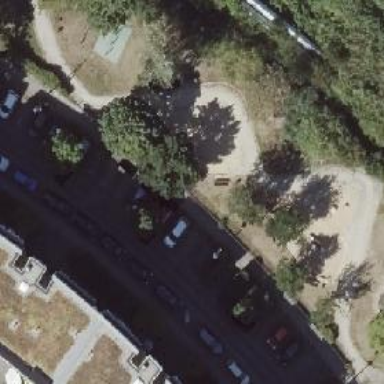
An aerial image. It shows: Playground area for leisure land.